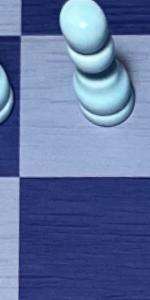
Label: Empty